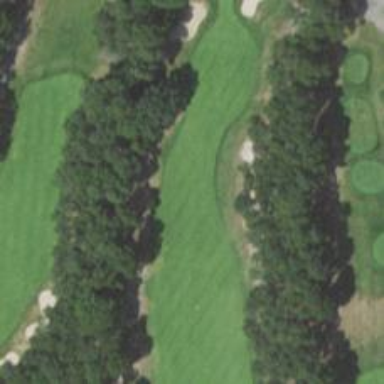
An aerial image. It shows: View of golf hole.